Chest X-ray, PA view. Patient: 70 years old, sex M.
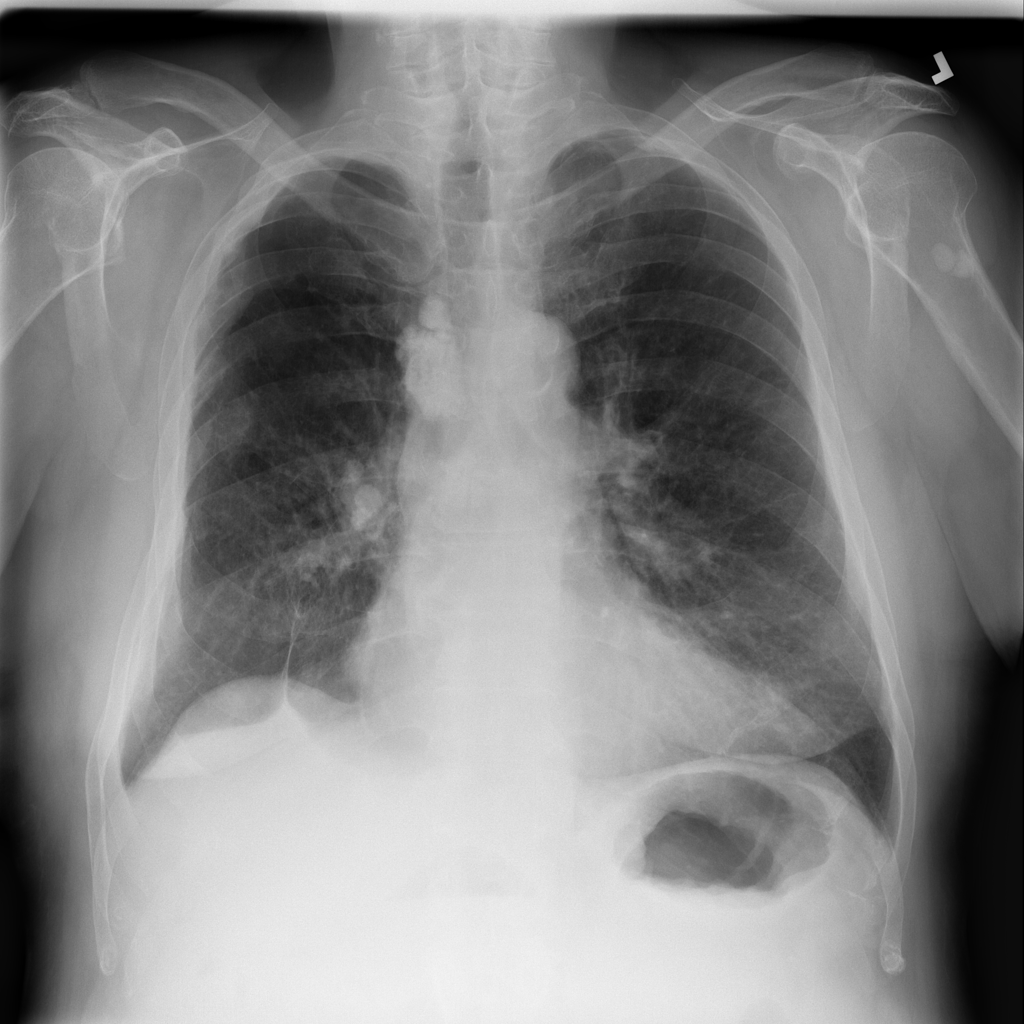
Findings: Pleural_Thickening